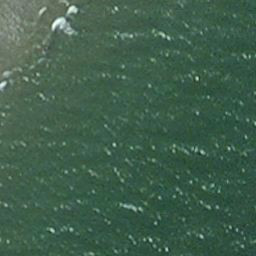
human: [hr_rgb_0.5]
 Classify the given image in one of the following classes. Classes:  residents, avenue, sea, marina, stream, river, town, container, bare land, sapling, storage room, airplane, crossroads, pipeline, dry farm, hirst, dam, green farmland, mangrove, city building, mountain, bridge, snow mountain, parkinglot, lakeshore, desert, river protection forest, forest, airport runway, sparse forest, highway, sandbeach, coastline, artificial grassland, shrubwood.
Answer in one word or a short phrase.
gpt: sea